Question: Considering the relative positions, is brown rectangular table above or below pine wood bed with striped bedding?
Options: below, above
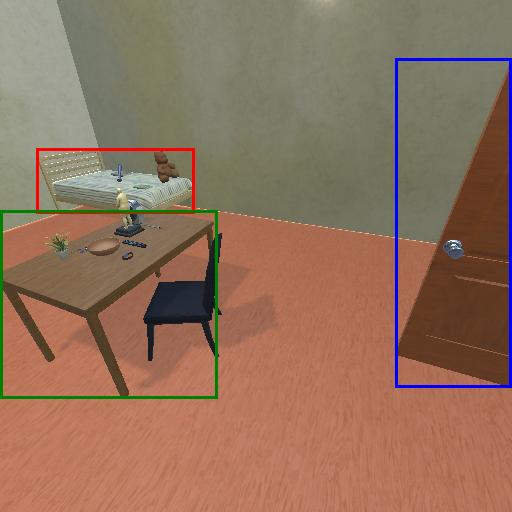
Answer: below